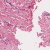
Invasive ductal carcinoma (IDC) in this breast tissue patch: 0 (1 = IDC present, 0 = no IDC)